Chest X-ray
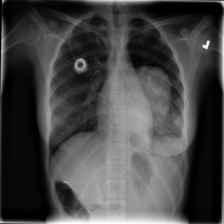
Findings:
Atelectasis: positive
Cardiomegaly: negative
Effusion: negative
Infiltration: negative
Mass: negative
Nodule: negative
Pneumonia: negative
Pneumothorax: negative
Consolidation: negative
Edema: negative
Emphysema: negative
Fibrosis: negative
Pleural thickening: negative
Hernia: negative